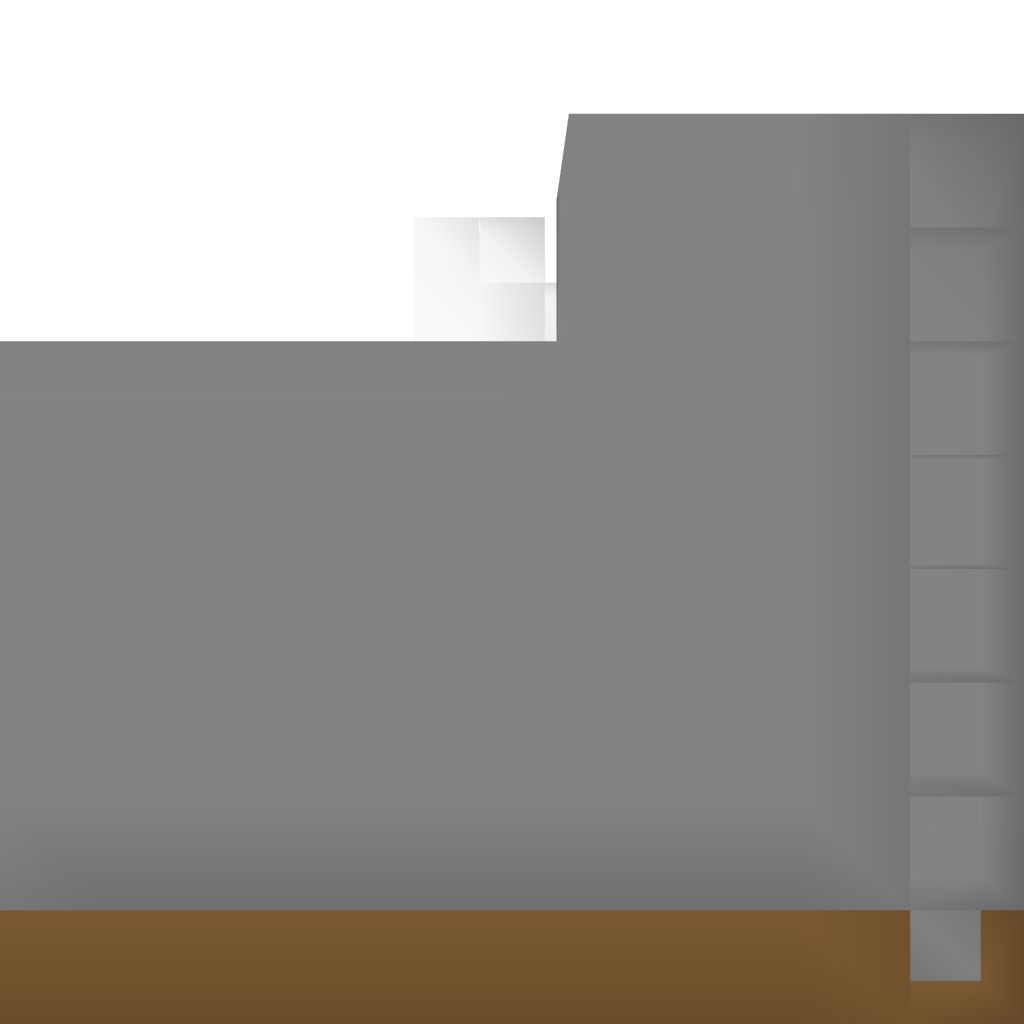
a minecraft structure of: minecart dispenser bad low quality